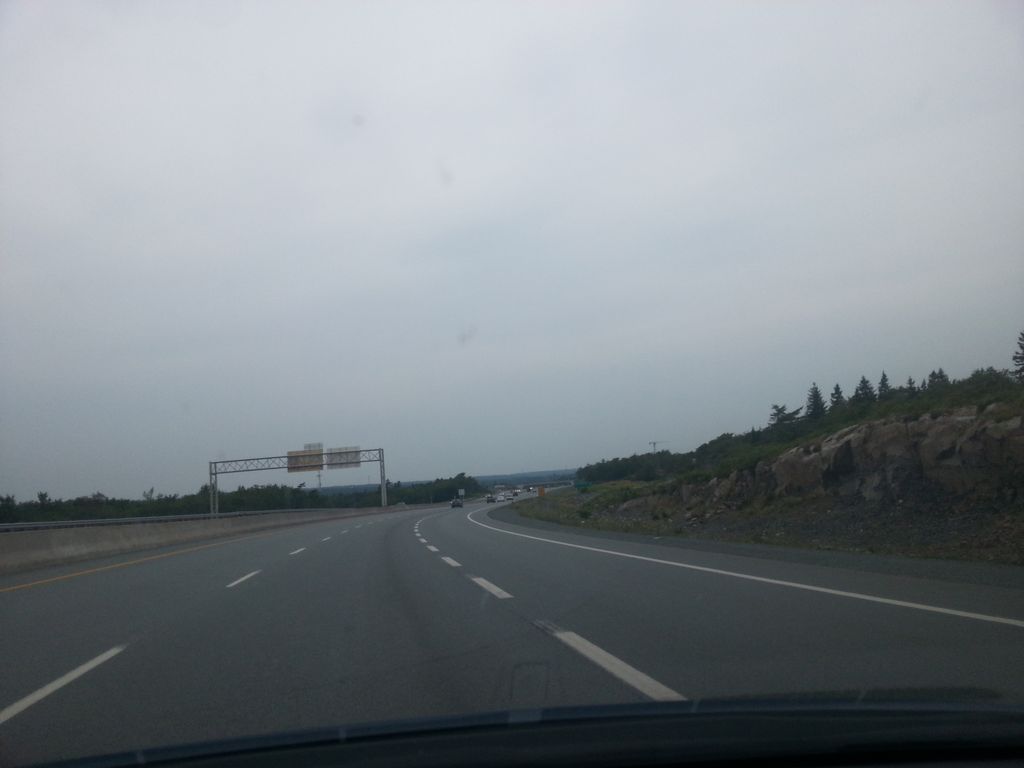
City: halifax